Question: I am trying to add and use a font within my app. I've followed this post for reference but I can't get it to work.
I've added the font 'Frutiger95UltraBlack.ttf' as a supporting file and then added it to my {app-name}-Info.plist.
Then tried to use it in my app delegate to change my 'UINavegationBar' but nothing happens.
What am i missing??
'''
[[UINavigationBar appearance] setTitleTextAttributes:[NSDictionary dictionaryWithObjectsAndKeys:
[UIColor whiteColor], UITextAttributeTextColor,
[UIFont fontWithName:@"Frutiger95UltraBlack" size:16.0], UITextAttributeFont,nil]];
'''

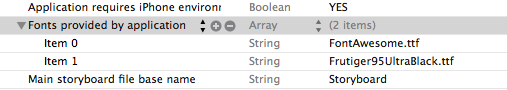
Answer: '[UIFont fontWithName:...]' requires the of the font as parameter, that might be different from the file name.